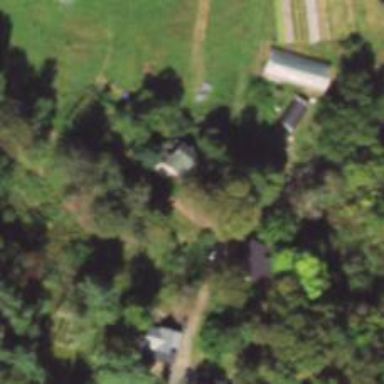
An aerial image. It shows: Farm.